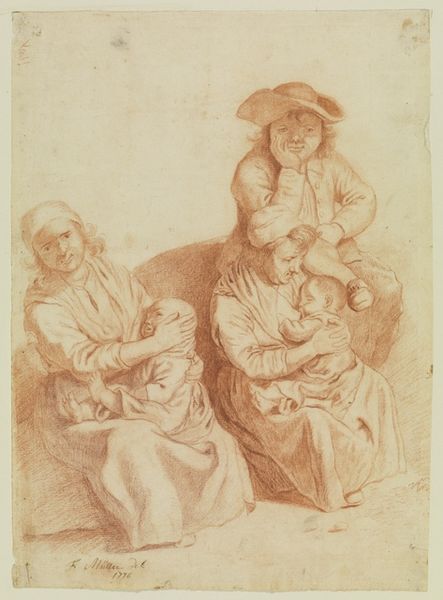
Titel: Zwei Frauen mit Kindern, dabei ein sitzender Mann
Künstler: Friedrich Müller
Standort: Karlsruhe
Institution: Staatliche Kunsthalle Karlsruhe
Schlagwörter: dunkel, gruppe, hand, kopf, mann, schatten, frauen, gelb, menschen, ocker, sitzen, brust, frau, hell, hut, kleid, kleider, kreide, licht, orange, skizze, straße, stützen, szene, zeichnung, rot, tuch, haube, alt, anzug, gesichter, trinken, arm, falten, holland, niederlande, signatur, land, gewand, familie, kind, mutter, paar, vater, rosa, bauern, genre, kinder, müller, liebe, papier, sofa, ruhen, schlafen, man, studie, fels, baby, langeweile, faltenwurf, junge, langweilig, schoß, warten, bauer, geschwister, hautfarbe, amme, geschrei, babys, stillen, weinen, hocken, schraffur, radierung, stich, denker, hauben, niederländisch, schuh, entwurf, karton, ländlich, klassisismus, armut, babies, rötel, bequem, großmutter, säugling, mütter, wiegen, trösten, kleinkinder, milieu, haende, rost, säugen, zufrieden, ammen, rötelzeichnung, rod, lungern, stillend, nuckeln, klassicismus, 1778, #frauen, 1776, radur, kupfern, rusdael